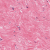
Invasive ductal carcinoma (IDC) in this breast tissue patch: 0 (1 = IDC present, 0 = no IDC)